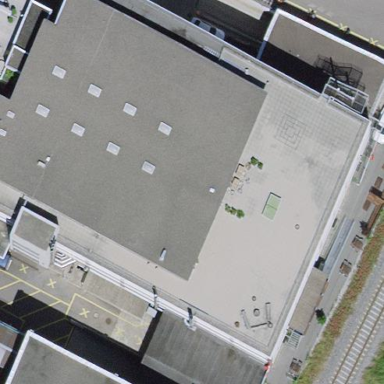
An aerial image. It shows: Retail building.